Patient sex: M
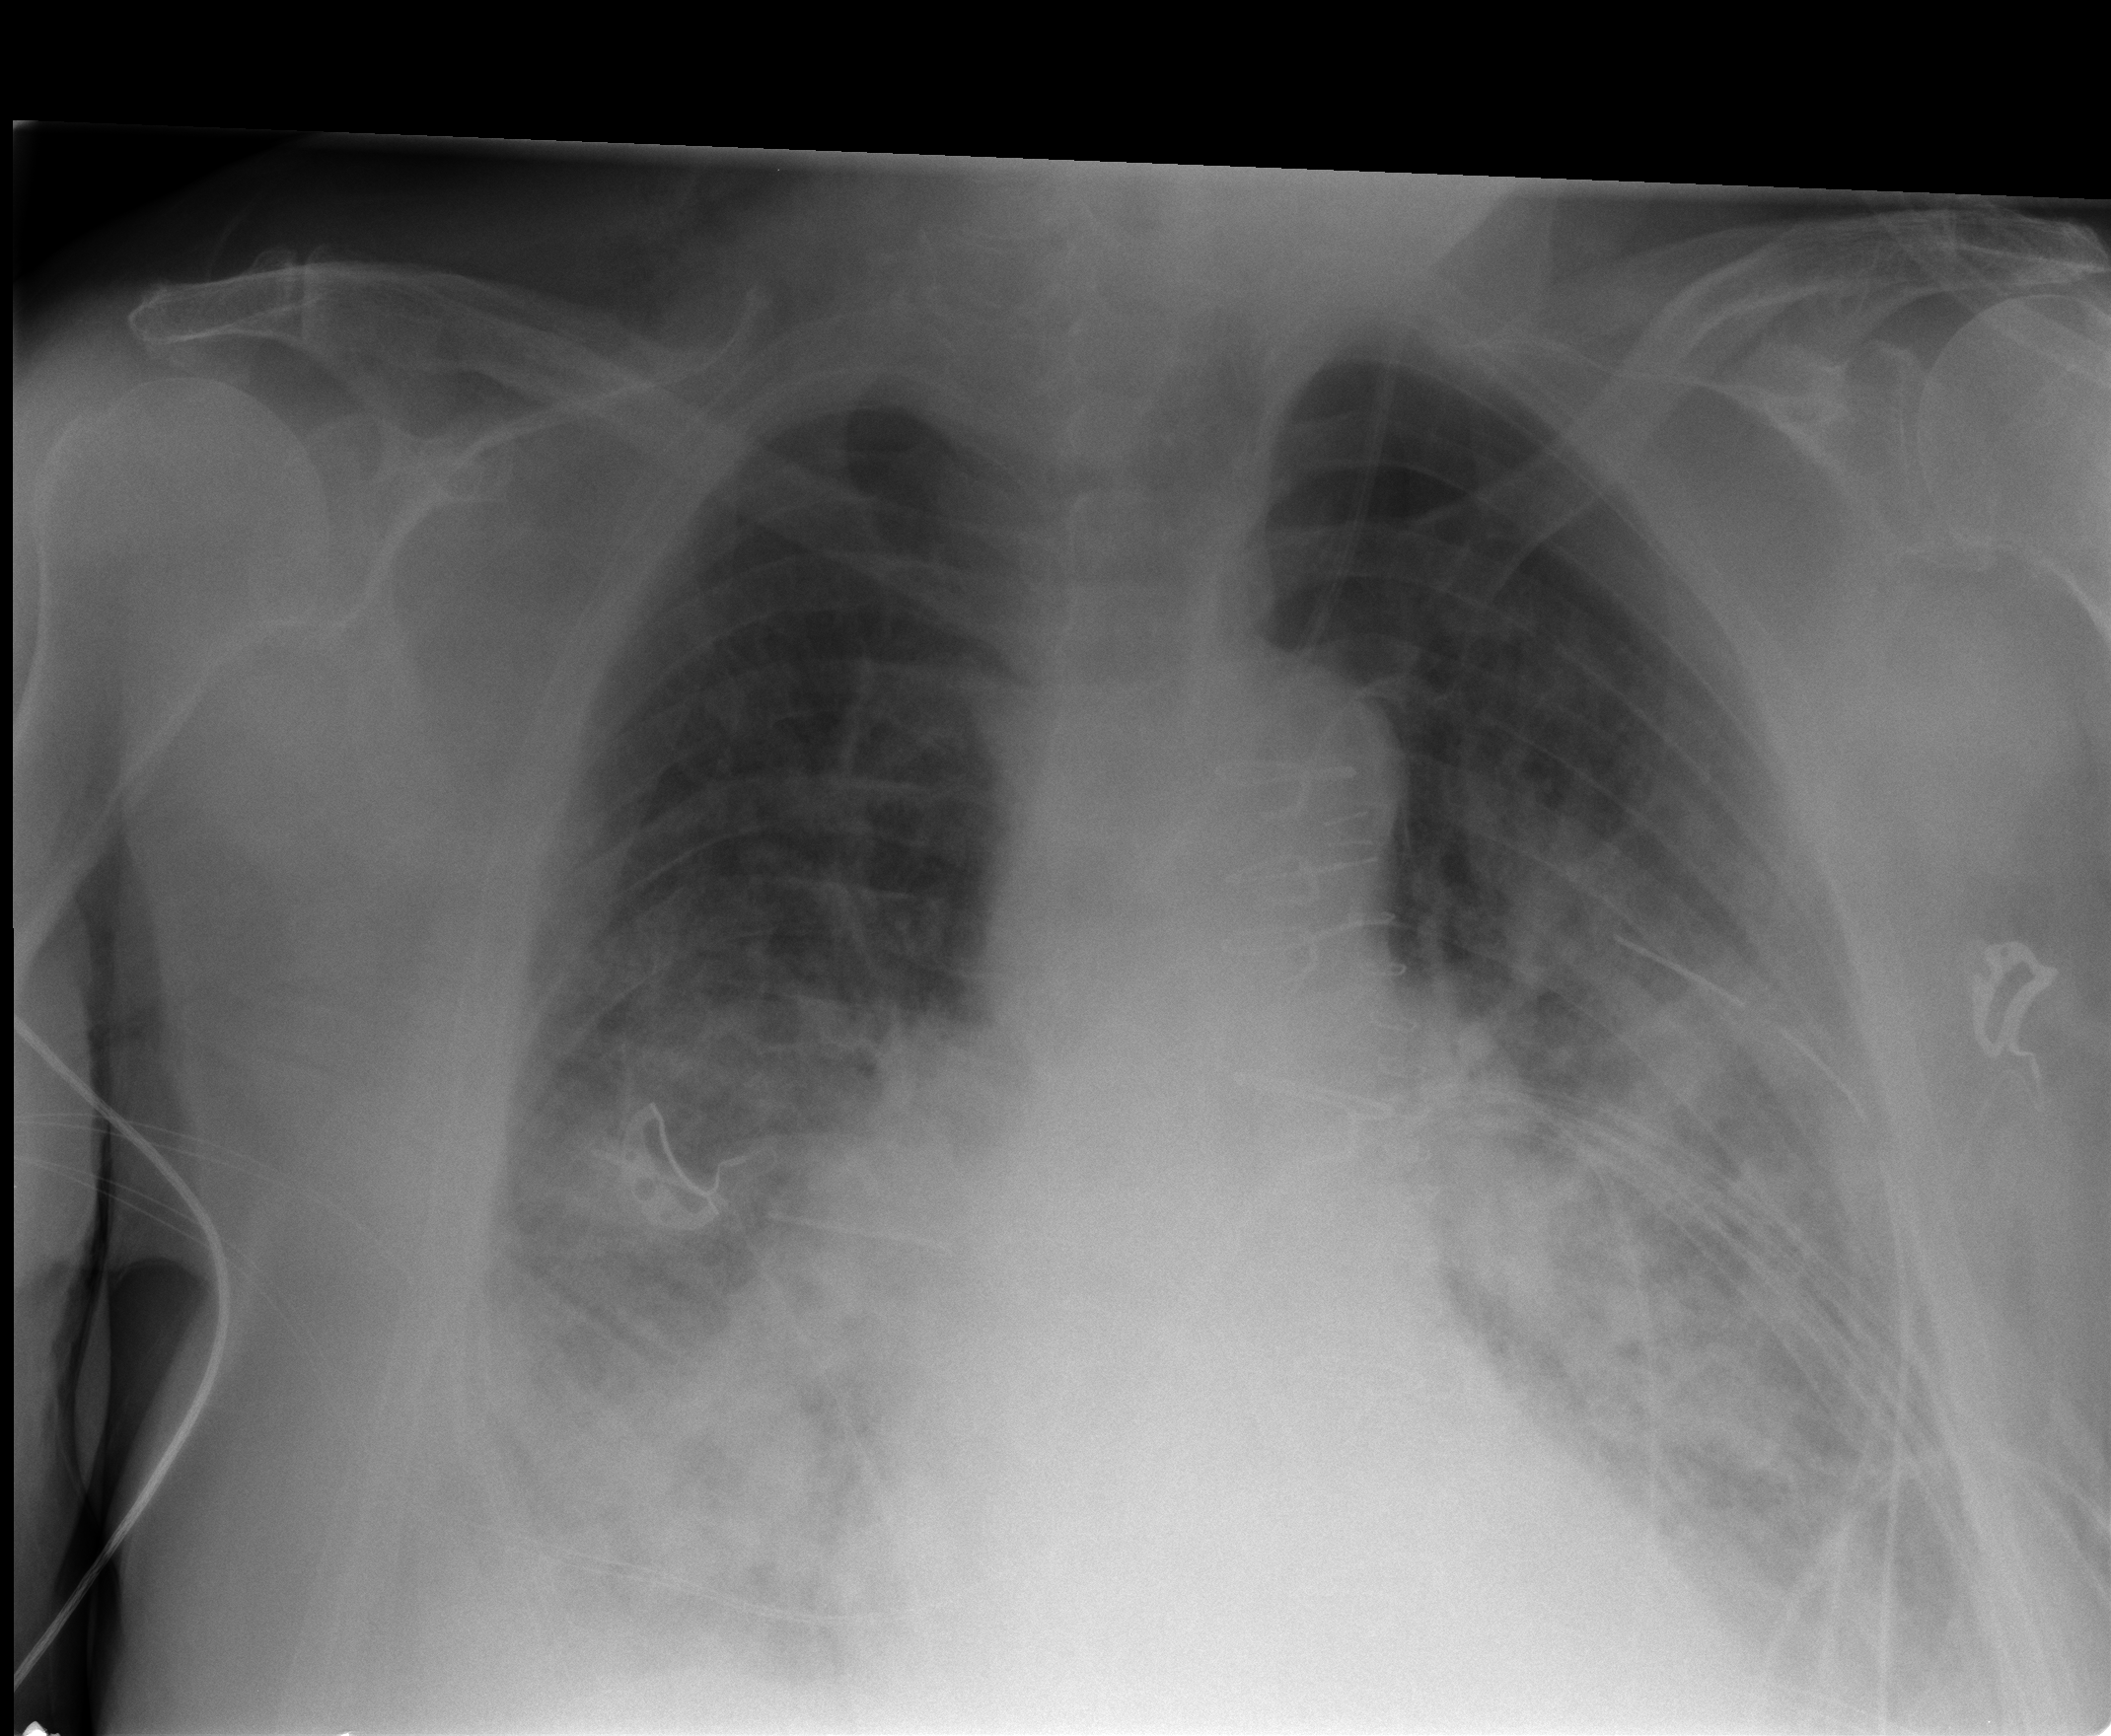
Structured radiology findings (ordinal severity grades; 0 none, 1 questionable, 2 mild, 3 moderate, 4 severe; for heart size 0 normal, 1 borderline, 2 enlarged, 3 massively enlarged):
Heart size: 2
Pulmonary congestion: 3
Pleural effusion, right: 2
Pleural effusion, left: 2
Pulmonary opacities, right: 3
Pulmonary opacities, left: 3
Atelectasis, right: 2
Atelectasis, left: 2